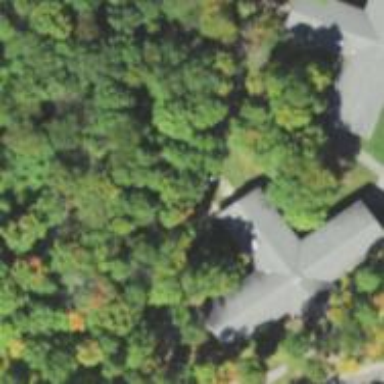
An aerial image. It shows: Dormitory building.